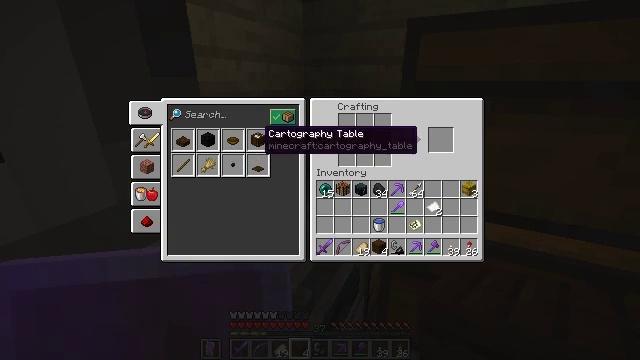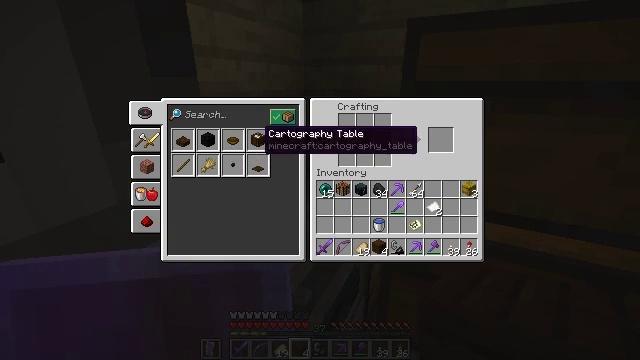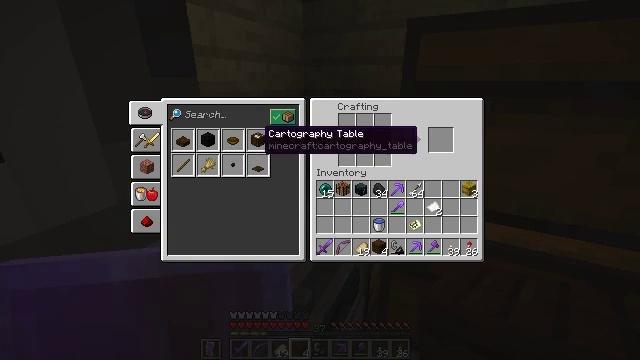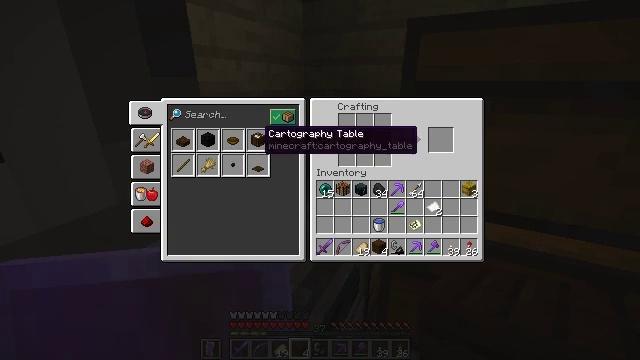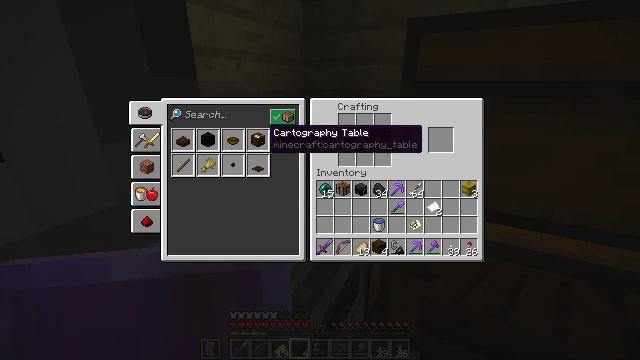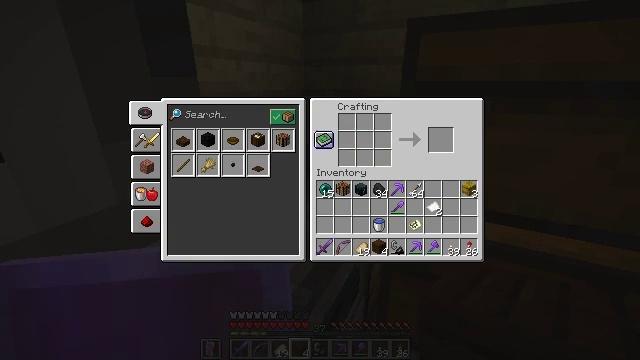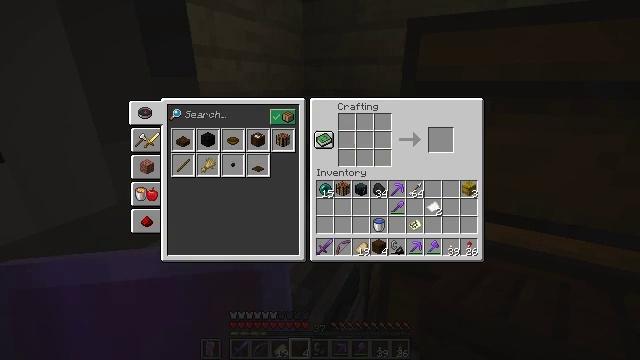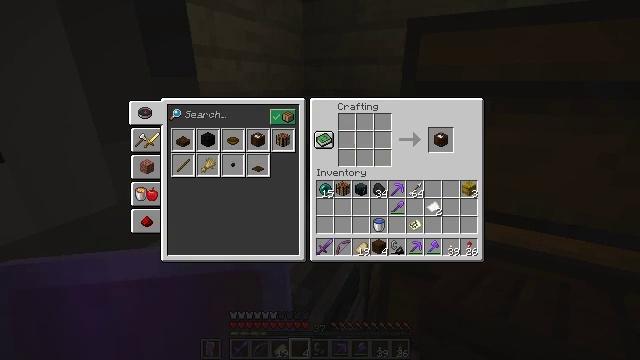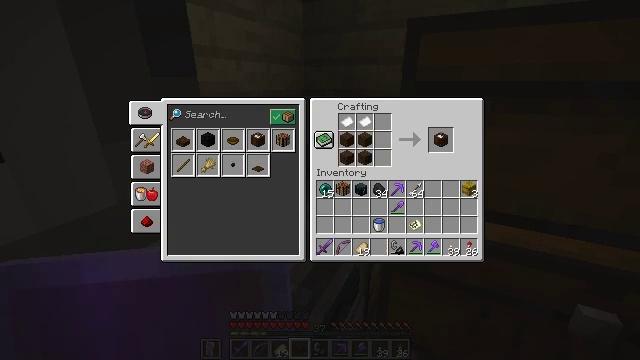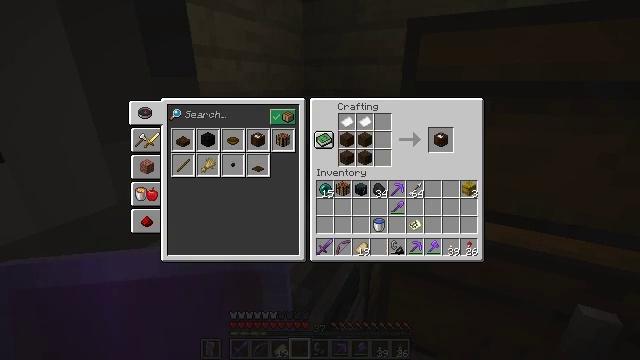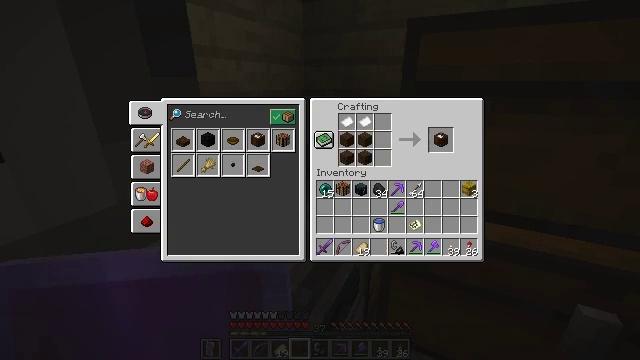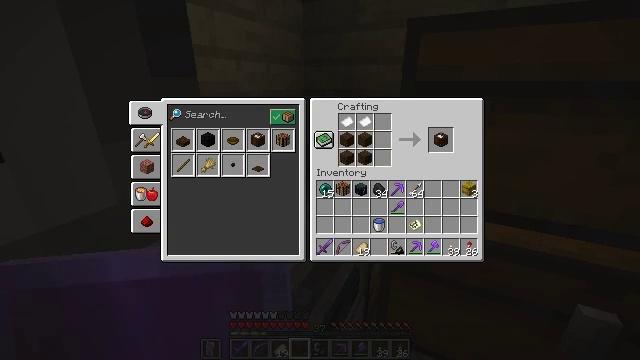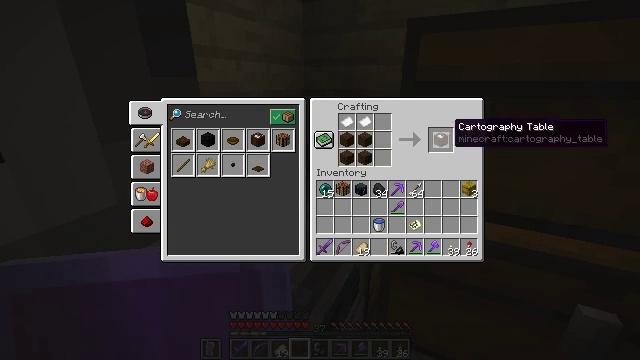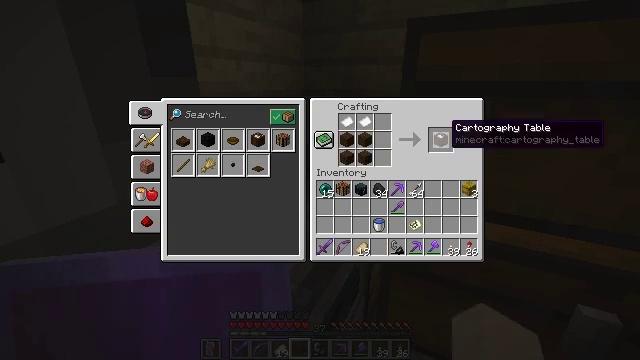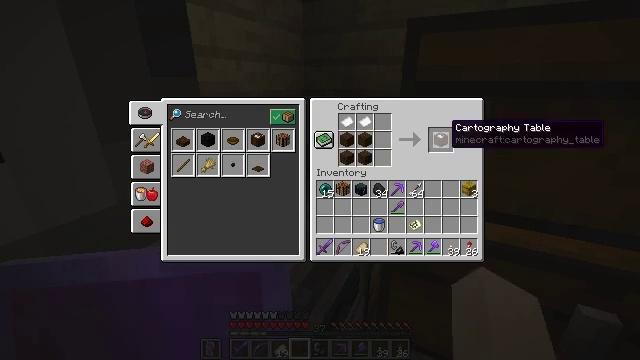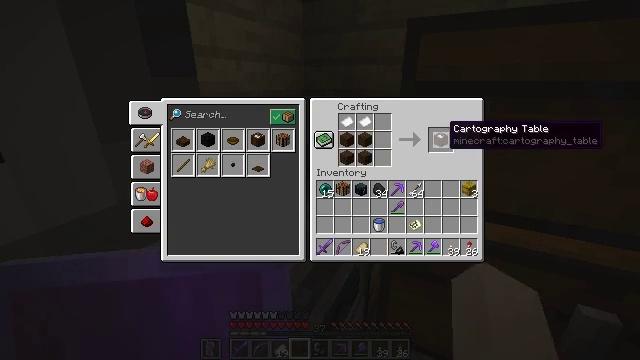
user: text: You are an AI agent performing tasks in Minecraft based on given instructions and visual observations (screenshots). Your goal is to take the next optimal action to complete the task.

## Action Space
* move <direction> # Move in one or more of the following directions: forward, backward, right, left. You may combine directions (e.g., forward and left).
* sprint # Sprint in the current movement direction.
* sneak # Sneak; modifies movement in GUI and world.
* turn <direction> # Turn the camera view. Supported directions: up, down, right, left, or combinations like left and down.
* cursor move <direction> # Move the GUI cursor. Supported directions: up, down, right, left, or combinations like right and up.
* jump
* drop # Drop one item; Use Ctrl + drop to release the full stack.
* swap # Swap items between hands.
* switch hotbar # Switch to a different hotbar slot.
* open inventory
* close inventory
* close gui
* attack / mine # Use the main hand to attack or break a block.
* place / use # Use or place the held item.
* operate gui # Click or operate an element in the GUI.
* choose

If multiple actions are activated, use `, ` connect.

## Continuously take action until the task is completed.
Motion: motion action
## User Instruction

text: Use two pieces of paper and four wooden planks to craft a cartography table.
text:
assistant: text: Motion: sneak
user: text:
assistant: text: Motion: sneak, attack / mine
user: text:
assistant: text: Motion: sneak, attack / mine
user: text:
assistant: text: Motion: sneak
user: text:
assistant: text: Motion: sneak, turn right
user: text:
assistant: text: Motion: sneak, turn right
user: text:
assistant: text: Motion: sneak, turn right
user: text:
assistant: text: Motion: sneak
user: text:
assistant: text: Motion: sneak
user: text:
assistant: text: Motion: sneak
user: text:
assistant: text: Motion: sneak
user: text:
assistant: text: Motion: sneak
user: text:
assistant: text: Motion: sneak
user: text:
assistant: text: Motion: sneak
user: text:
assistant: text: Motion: sneak
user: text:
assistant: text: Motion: sneak, attack / mine
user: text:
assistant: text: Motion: sneak, attack / mine
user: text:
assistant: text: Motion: sneak, attack / mine
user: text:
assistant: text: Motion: sneak
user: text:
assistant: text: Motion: no_op
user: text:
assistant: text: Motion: no_op
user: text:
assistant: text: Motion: no_op